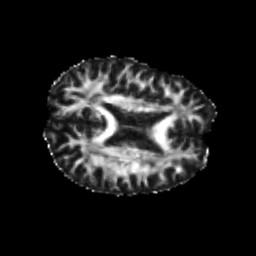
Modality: FA
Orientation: axial
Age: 21
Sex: male
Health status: healthy
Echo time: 0.074 s